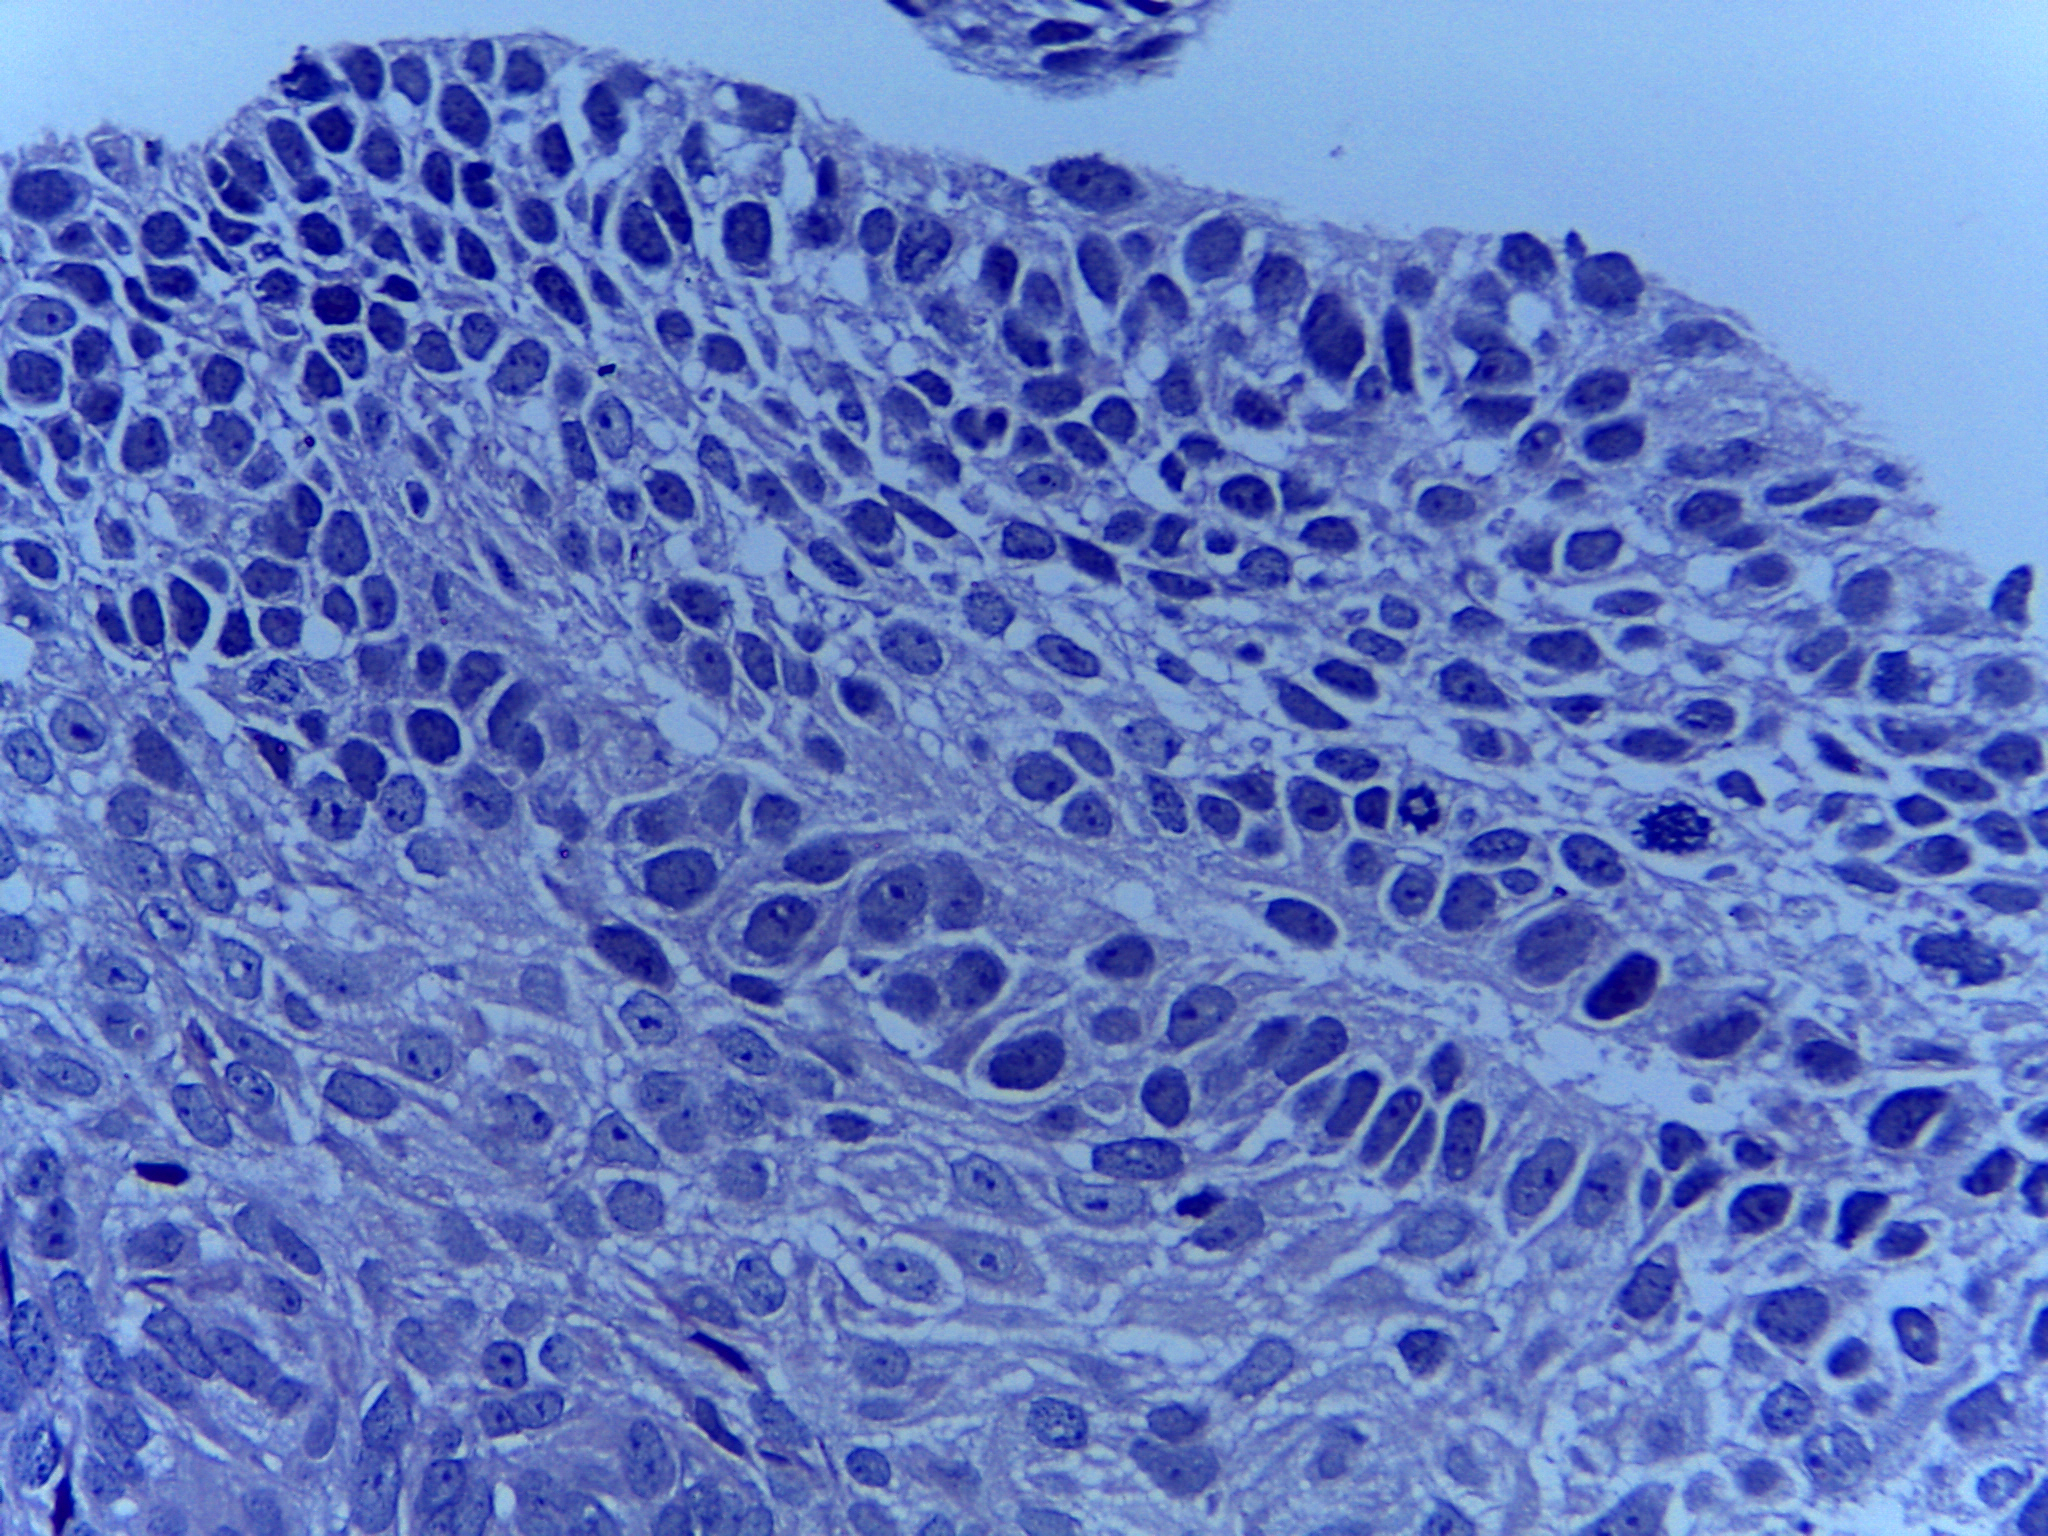
Diagnosis: OSCC